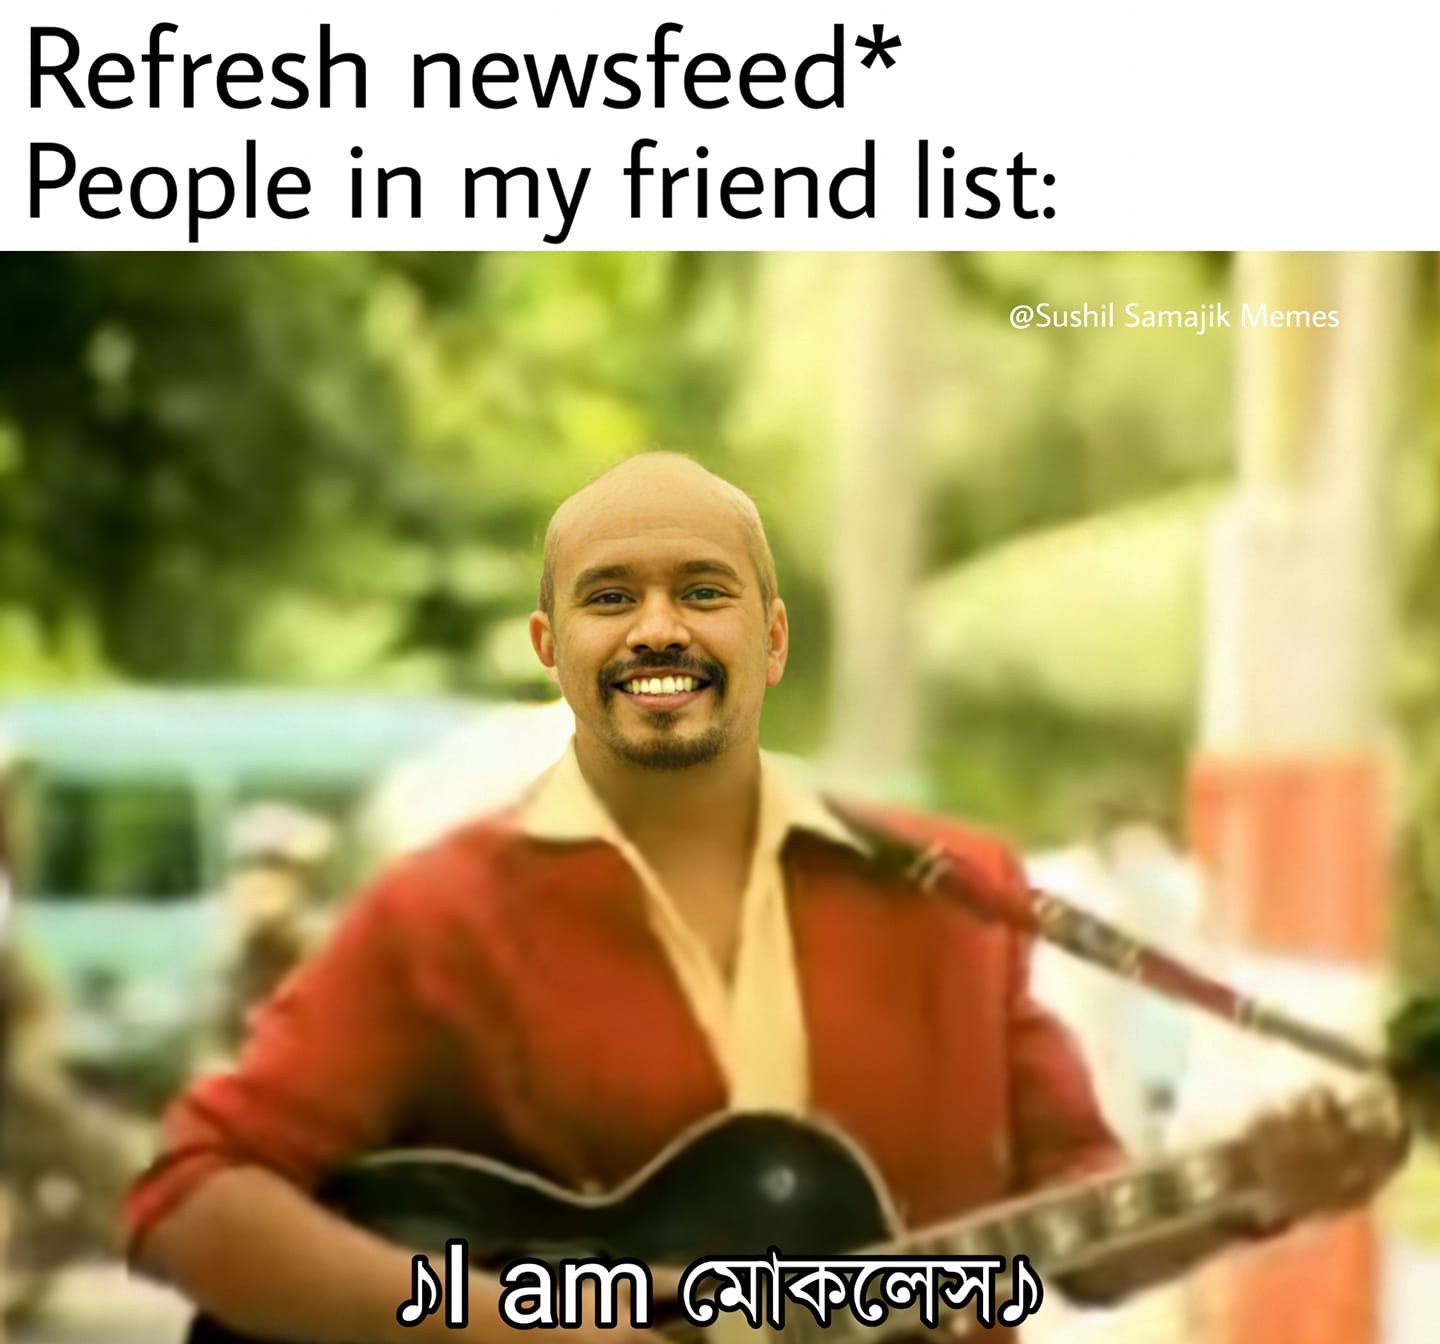
Caption: Refresh newsfeed*     People in my friend list:    I am মোকলেস
Label: non-hate